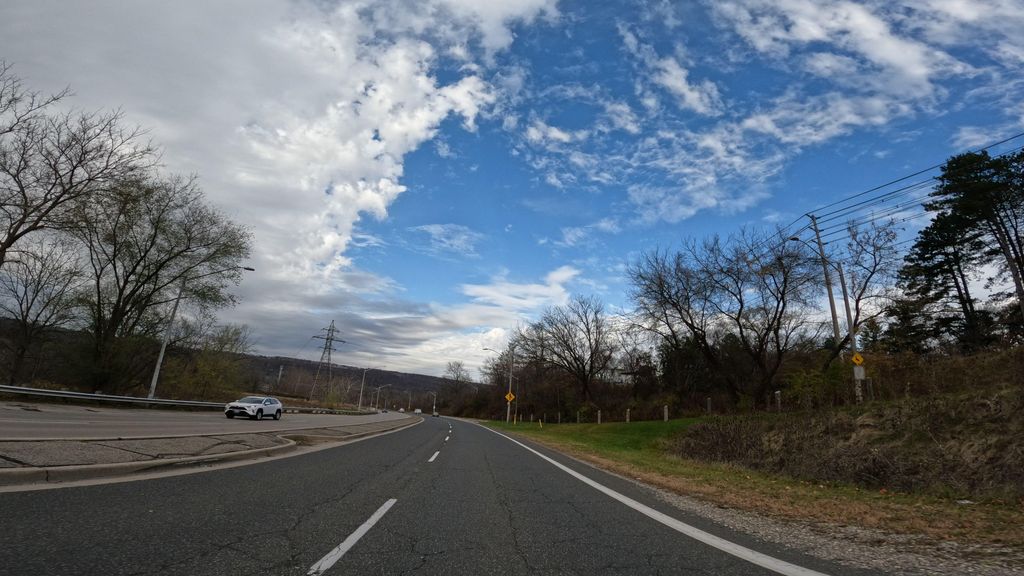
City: hamilton